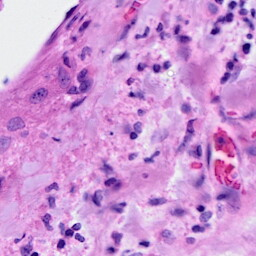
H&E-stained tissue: Breast